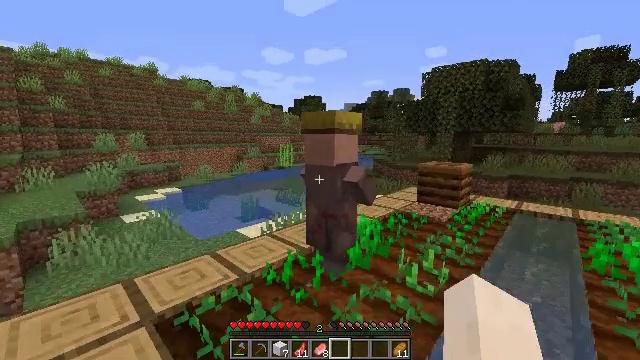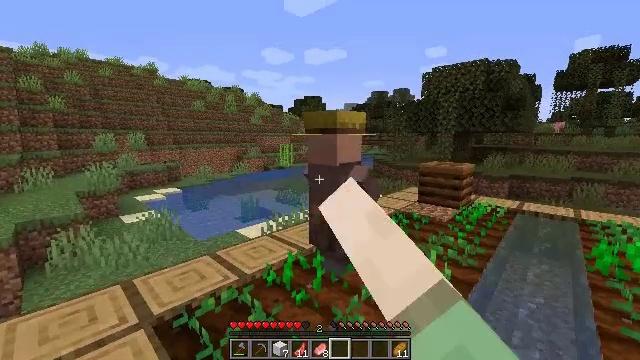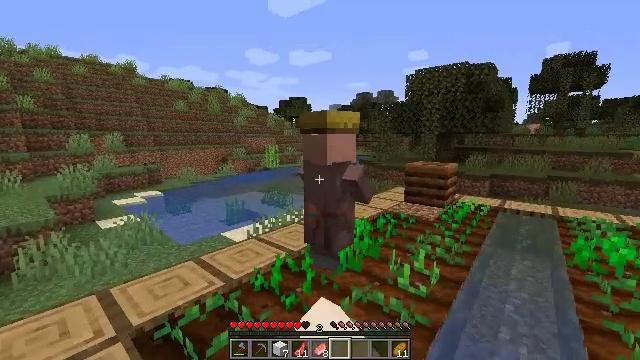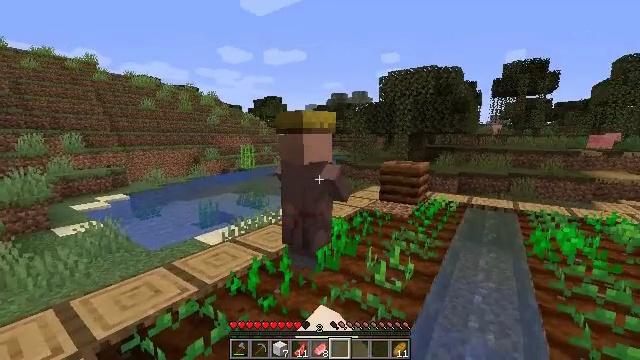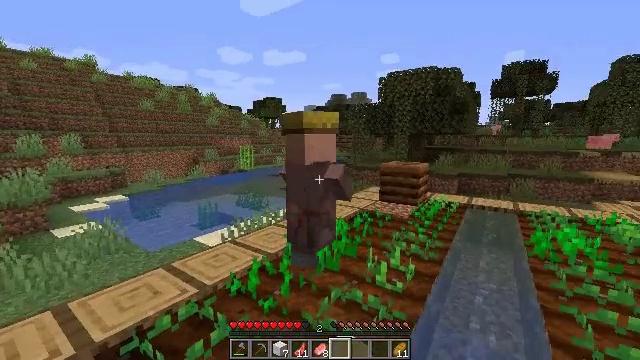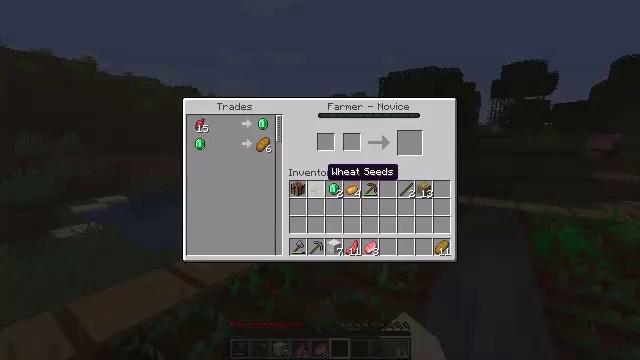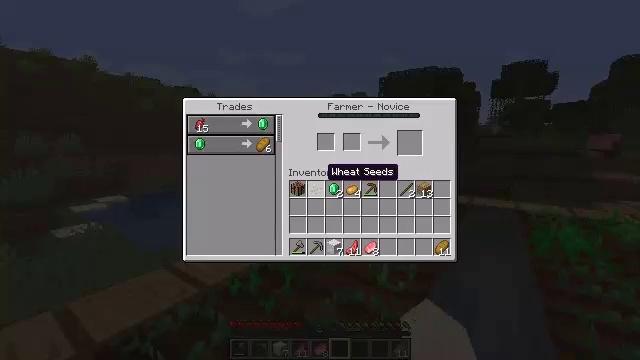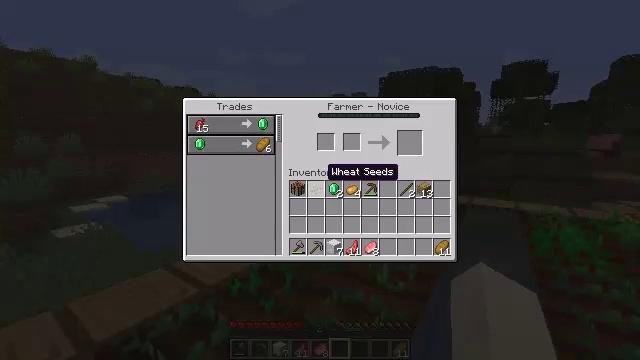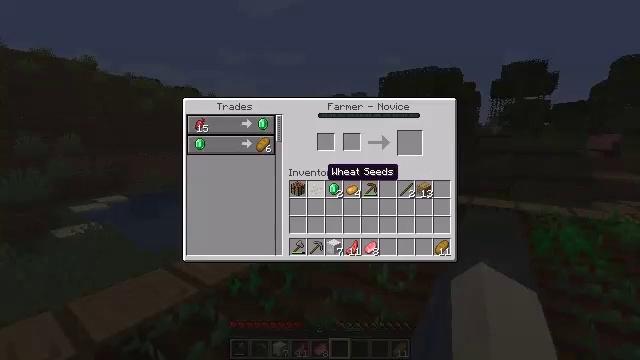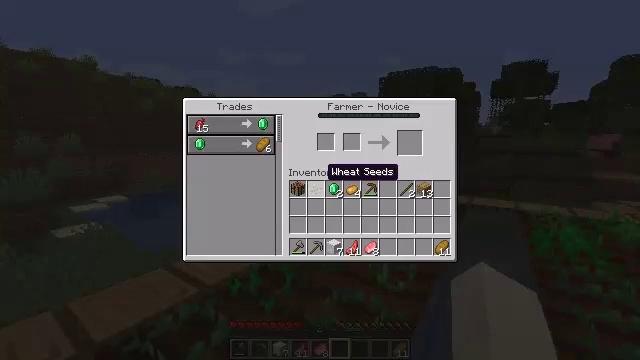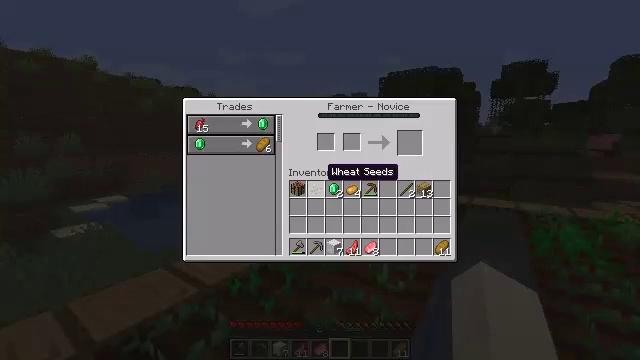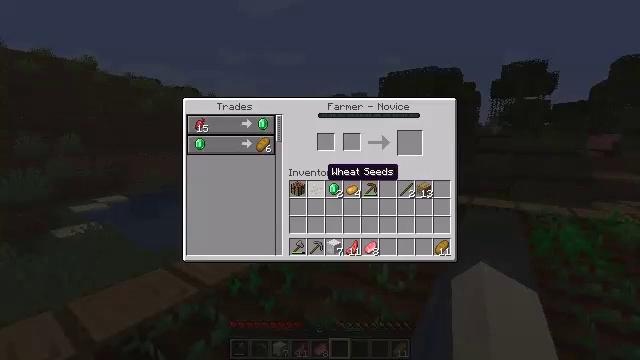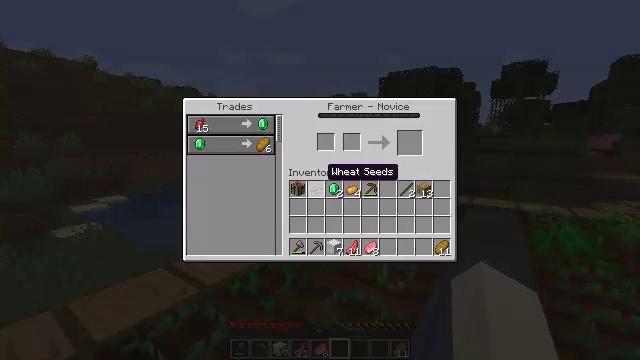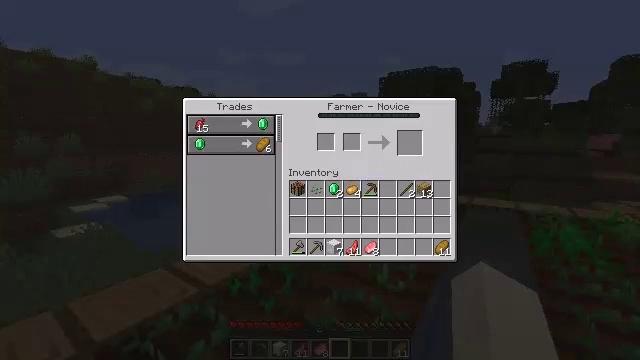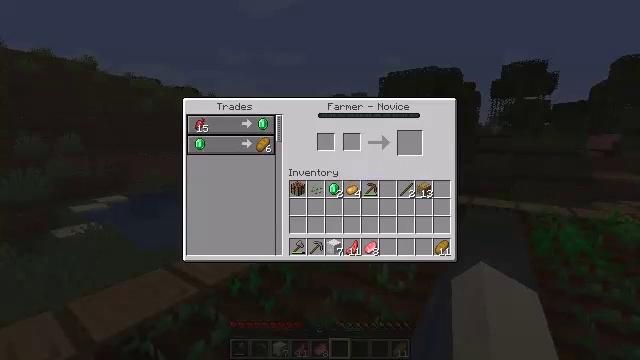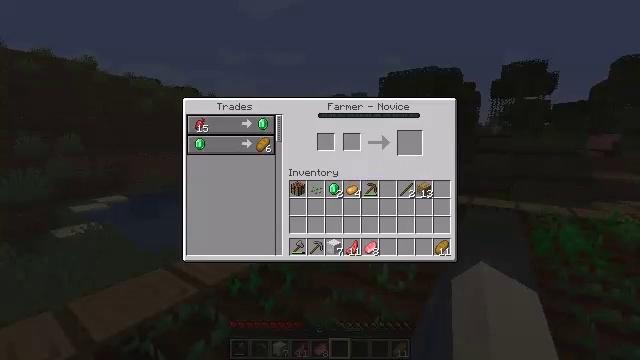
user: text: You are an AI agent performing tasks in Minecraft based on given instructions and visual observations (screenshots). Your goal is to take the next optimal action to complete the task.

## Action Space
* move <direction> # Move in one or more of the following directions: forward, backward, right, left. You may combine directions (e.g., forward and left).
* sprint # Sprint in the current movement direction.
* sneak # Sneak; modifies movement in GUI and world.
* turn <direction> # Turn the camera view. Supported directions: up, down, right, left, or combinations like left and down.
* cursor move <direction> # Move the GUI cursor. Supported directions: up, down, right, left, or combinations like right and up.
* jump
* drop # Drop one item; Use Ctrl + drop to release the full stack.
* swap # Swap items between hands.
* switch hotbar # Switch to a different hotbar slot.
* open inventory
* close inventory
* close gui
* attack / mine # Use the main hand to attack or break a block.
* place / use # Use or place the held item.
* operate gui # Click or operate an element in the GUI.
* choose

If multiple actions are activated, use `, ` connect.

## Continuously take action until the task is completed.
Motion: motion action
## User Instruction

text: Turn wheat into bread at the crafting table.
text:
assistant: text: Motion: use / place
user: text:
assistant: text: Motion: turn right, use / place
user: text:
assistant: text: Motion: turn right
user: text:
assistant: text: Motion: no_op
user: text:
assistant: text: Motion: open gui
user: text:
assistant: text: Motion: no_op
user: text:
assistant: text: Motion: no_op
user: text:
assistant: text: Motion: no_op
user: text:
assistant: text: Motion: no_op
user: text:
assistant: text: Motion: no_op
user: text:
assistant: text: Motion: no_op
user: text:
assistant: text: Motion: no_op
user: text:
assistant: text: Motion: cursor move left and up
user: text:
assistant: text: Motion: cursor move left and up
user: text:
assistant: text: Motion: cursor move left
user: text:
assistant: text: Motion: no_op
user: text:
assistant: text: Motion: no_op
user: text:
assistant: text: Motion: no_op
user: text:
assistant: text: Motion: no_op
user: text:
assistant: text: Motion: cursor move left
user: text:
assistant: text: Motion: cursor move left
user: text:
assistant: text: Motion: cursor move left
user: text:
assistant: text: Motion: no_op
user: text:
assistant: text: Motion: no_op
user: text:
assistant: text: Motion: no_op
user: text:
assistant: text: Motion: cursor move right and up
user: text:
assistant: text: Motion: cursor move right
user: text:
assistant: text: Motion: no_op
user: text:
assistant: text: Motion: no_op
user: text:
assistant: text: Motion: no_op